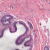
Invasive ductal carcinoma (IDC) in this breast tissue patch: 0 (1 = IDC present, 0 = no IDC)